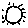
Label: sun